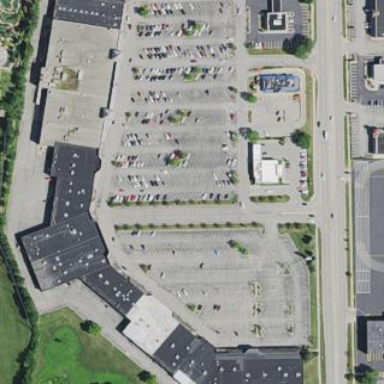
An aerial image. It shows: Retail building.